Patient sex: M
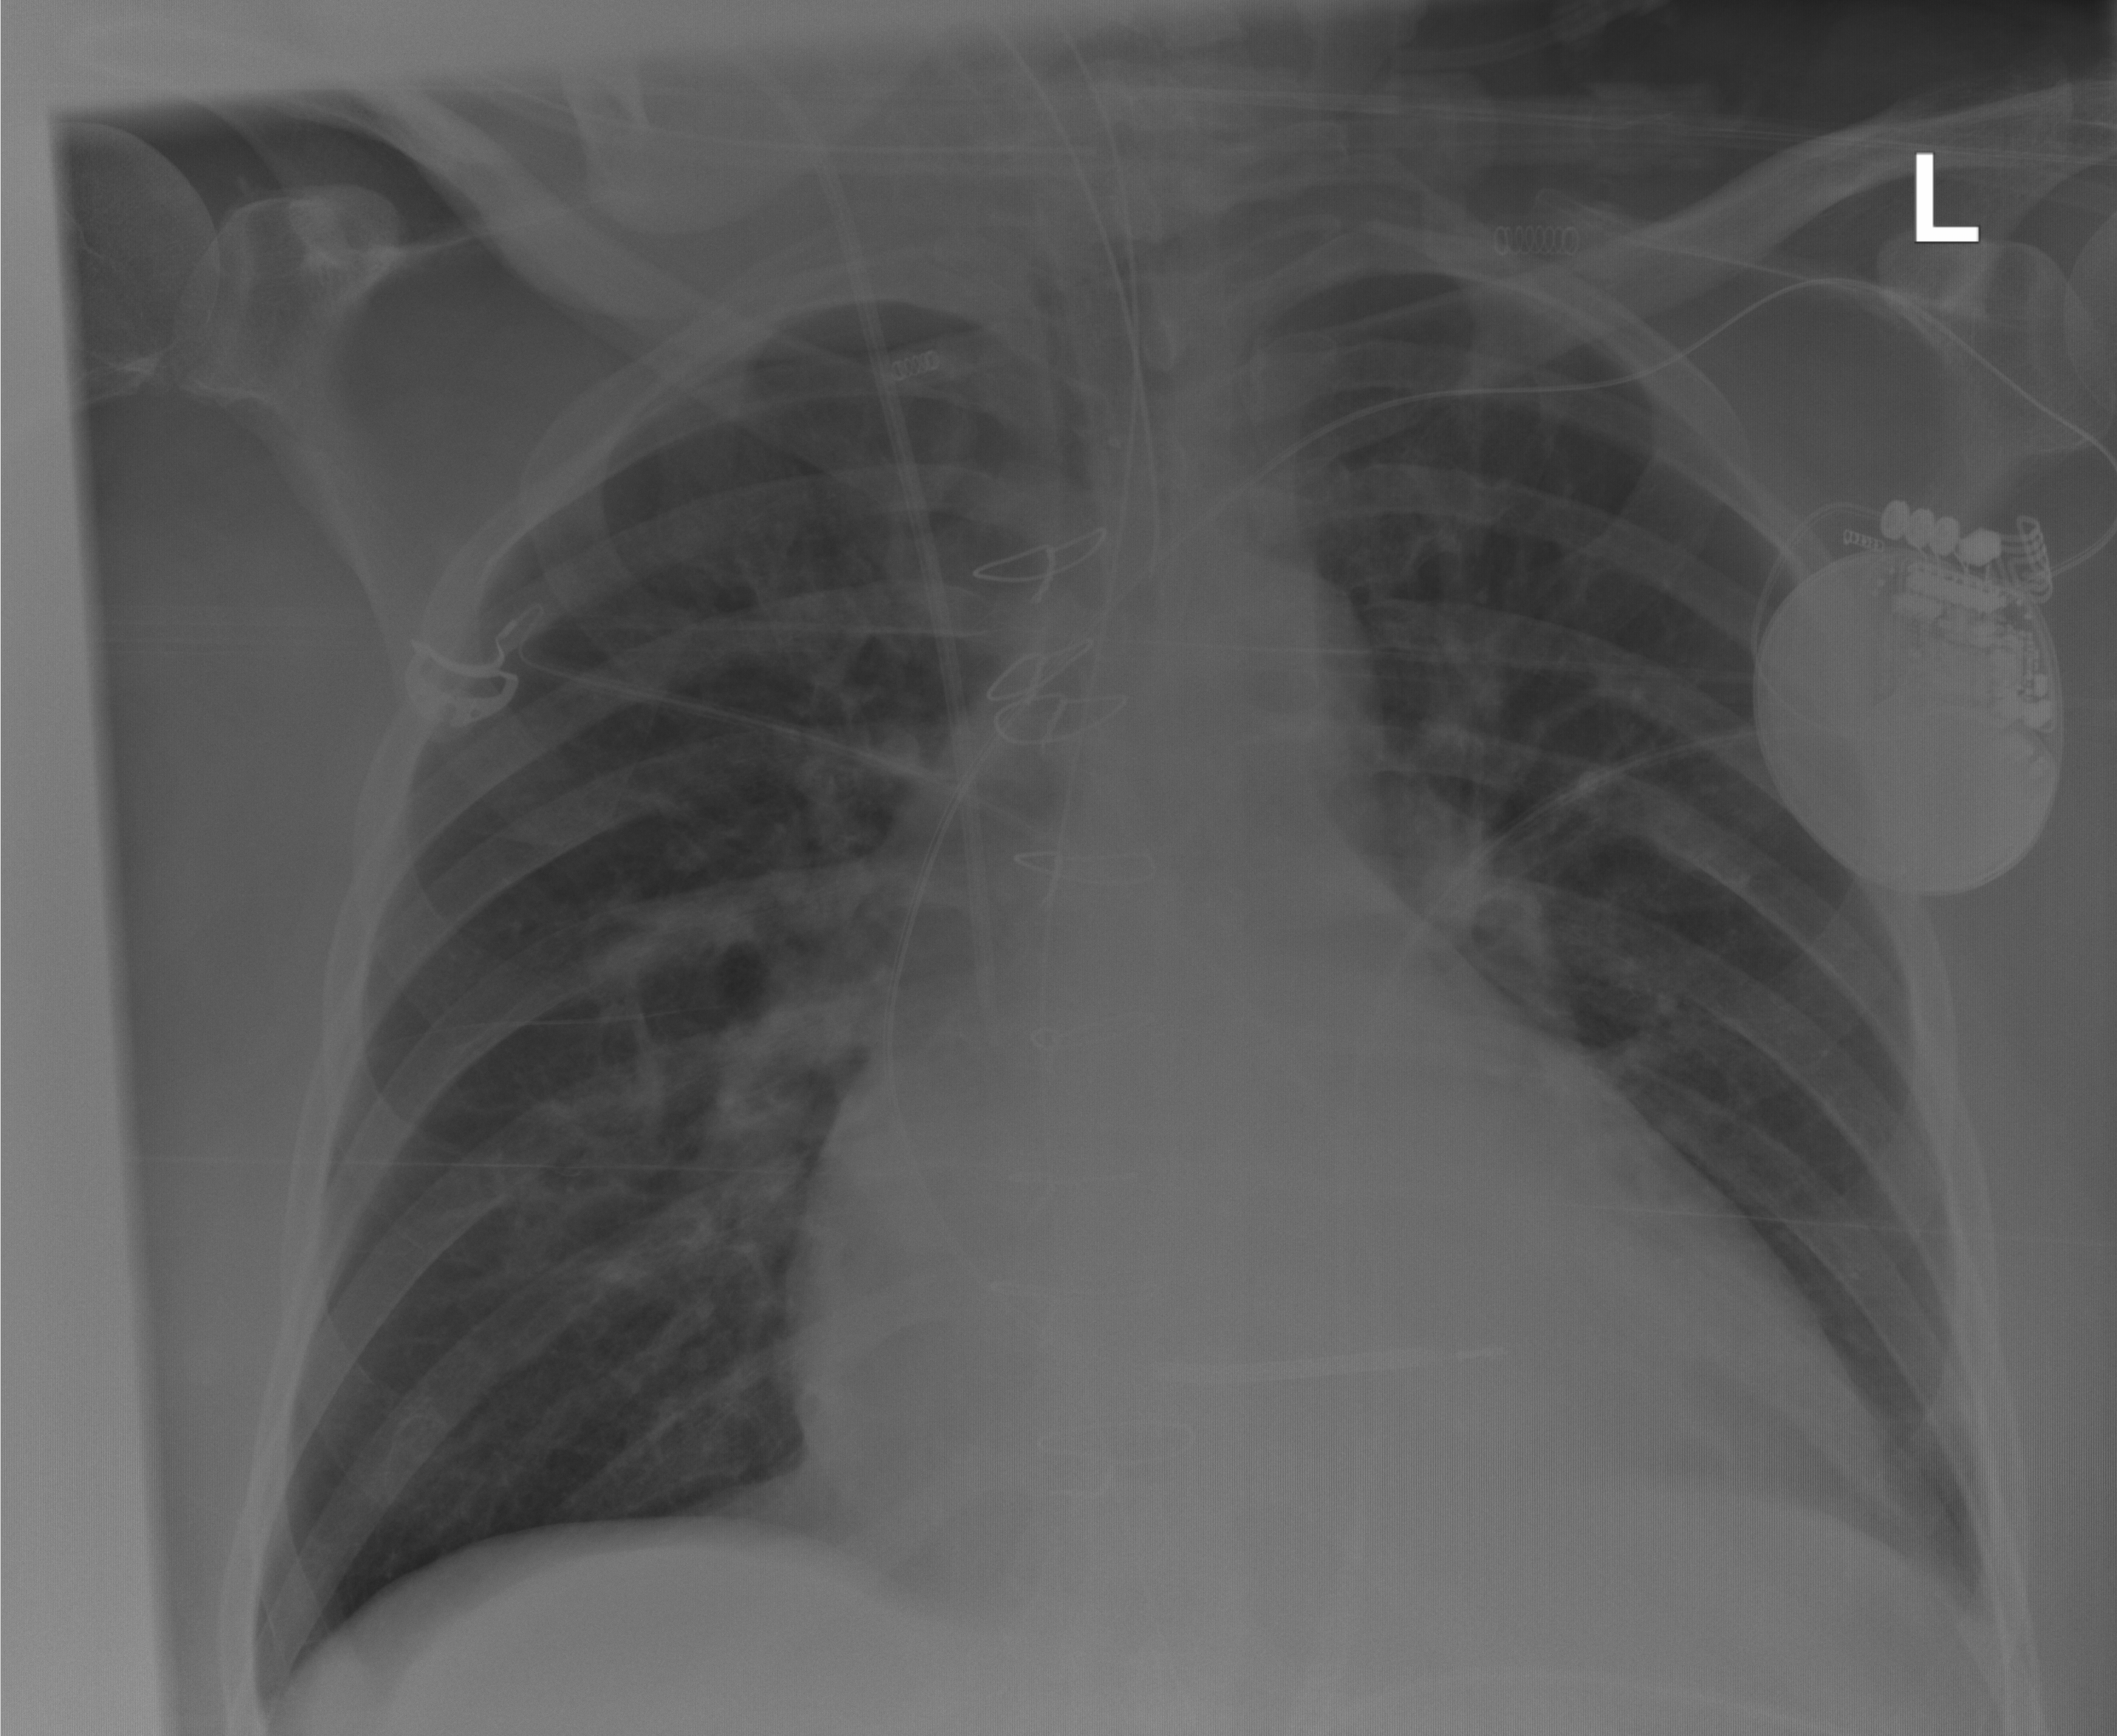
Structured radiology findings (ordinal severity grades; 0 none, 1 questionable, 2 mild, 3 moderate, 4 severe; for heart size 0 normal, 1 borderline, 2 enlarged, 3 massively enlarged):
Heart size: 2
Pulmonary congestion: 0
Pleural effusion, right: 0
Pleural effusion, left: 0
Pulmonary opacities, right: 0
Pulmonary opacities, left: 0
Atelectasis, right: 2
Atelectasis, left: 0